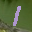
Label: 1